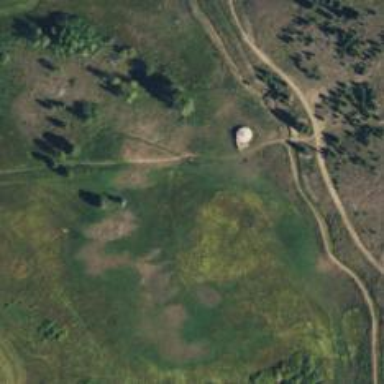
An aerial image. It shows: Traditional yurt building.